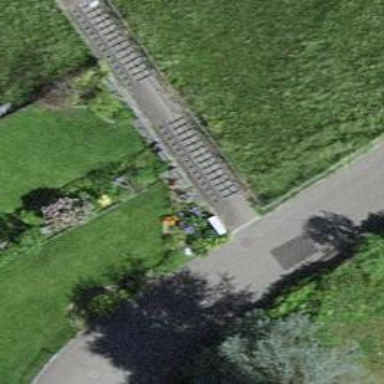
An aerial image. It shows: Set of steps on the road with ramp.